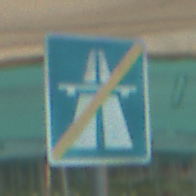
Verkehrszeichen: EndeAutbahn
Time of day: MorningAfternoon
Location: Roofed (Special)
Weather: PartlyCloudy
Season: NotSpecified
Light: Natural